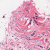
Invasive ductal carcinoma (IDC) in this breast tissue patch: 0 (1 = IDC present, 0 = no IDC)